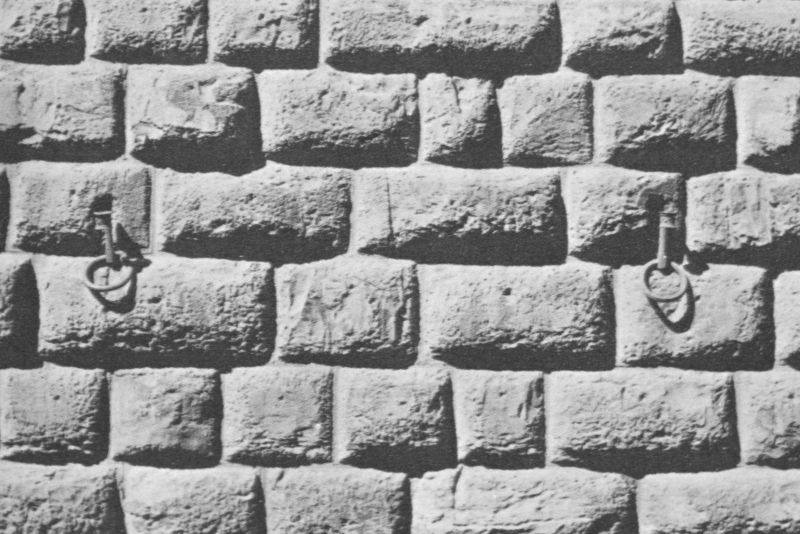
Titel: Palazzo Medici-Riccardi (Rustika: Detail)
Künstler: Michelozzo di Bartolommeo
Standort: Firenze
Institution: Palazzo Medici-Riccardi
Schlagwörter: felsen, schatten, weiß, ausschnitt, grau, licht, schwarz, schloss, wand, architektur, stein, steine, sonne, pferde, rund, fesseln, relief, kette, sonnenlicht, mauer, ziegel, rauh, querformat, detail, metall, ring, befestigung, foto, fotografie, photographie, rechtecke, eisen, fugen, hacken, haken, burg, ringe, rechteck, palast, palazzo, mauerwerk, schwarz-weiß, stift, löcher, photo, reihen, senkrecht, rustika, gefängnis, kerker, putz, quader, sandstein, plastizität, gefangene, struktur, rechteckig, horizontal, quadersteine, fotographie, aufnahme, beschläge, foro, rille, quadratisch, fessel, schwaz, ritzen, bossiert, aussenwand, mauersteine, naturstein, vertikal, rustikal, wehrhaft, waagrecht, ritzung, ösen, klagemauer, verbund, mörtel, eisenbeschläge, oese, gleichmäßig, eigen, behauen, eingeschlagen, poren, metallring, rundeisen, kettenringe, schatten#, roinge, ronge, pferderinge, bossensteine, metallringe